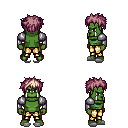
a pixel art fantasy rpg character, male body template, orc, green skin, steel arm armor, gold greaves, white blonde bedhead hairstyle, white slippers, four views (front, back, left, right), 2x2 character sprite sheet, small pixel art, hard edges, no anti-aliasing